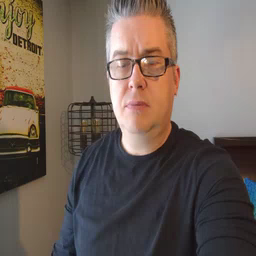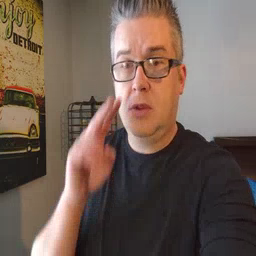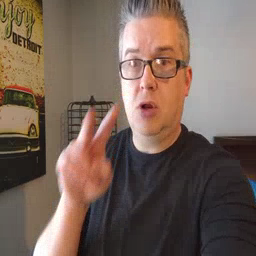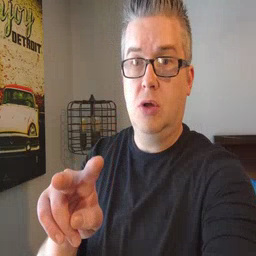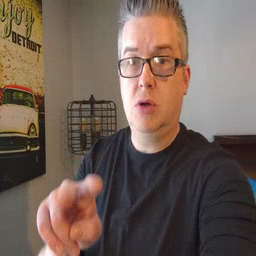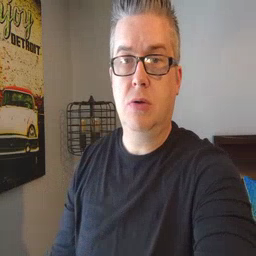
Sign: look